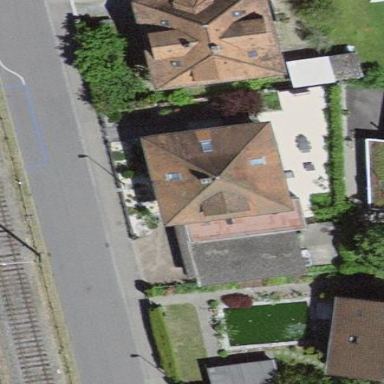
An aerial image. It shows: Residential building with pyramidal roof shape.